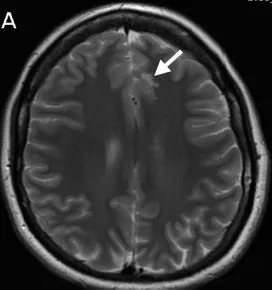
Case 1. Magnetic resonance imaging (MRI) and macroscopy. (A-B) T2-weighted MRI showing hyperintense, multinodular solid lesions in the subcortical white matter of the medial part of the left superior frontal gyrus without tissue expansion or mass effect (white arrow).
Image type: radiology (mri)